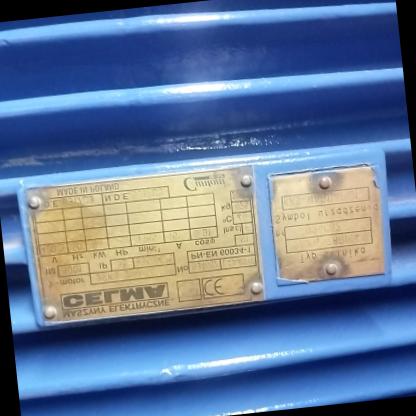
Klasa: tabliczka-znamionowa